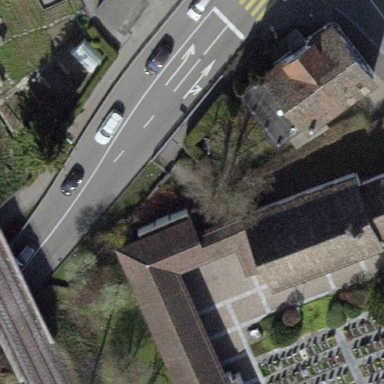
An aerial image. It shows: Chapel that serves as place of worship.